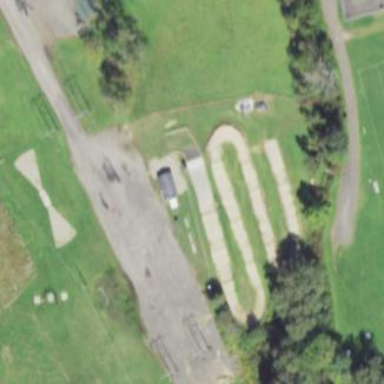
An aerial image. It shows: Raceway for motor sports.